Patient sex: F
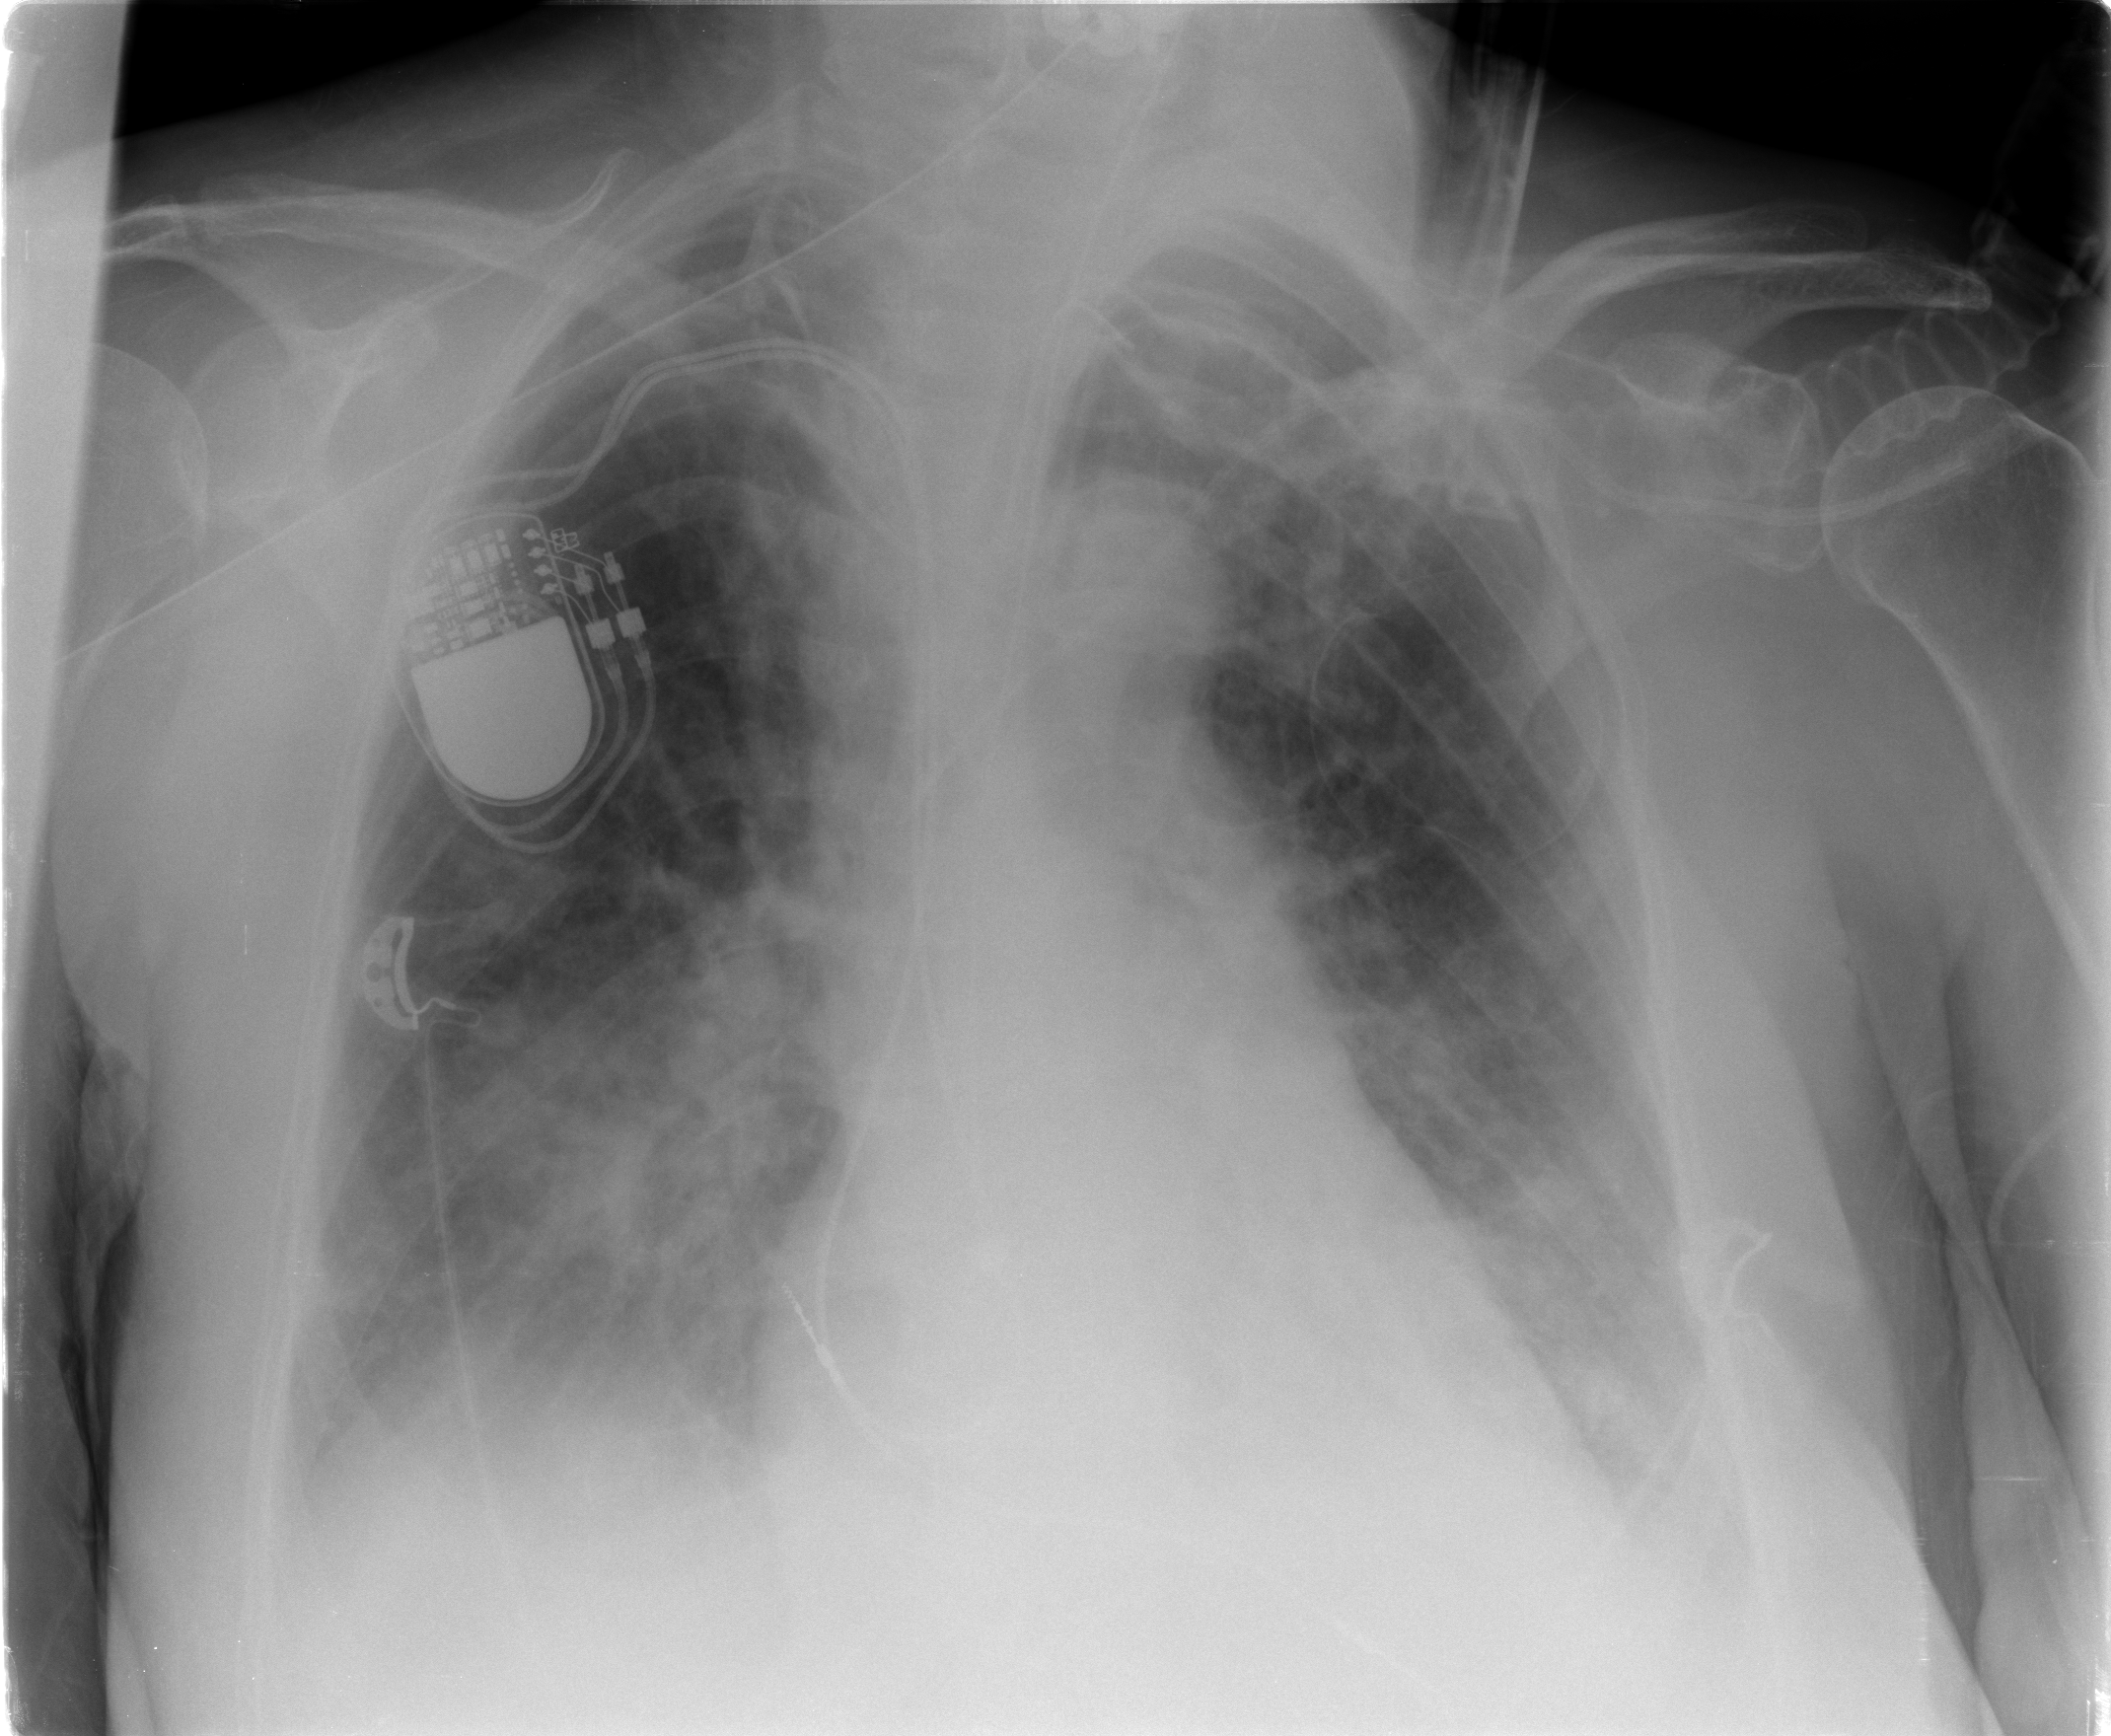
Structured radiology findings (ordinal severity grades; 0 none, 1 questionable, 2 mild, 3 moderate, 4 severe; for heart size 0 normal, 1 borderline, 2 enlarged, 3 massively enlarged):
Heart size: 2
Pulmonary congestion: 2
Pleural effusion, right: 2
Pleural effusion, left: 2
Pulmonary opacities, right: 2
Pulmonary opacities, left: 1
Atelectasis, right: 2
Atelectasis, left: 2